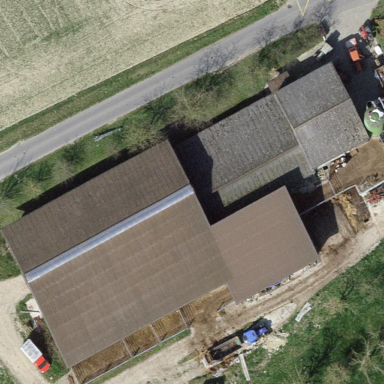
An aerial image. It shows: Farmyard area.